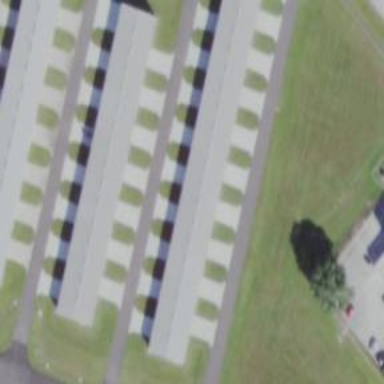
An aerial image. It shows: Hangar building at the airport.